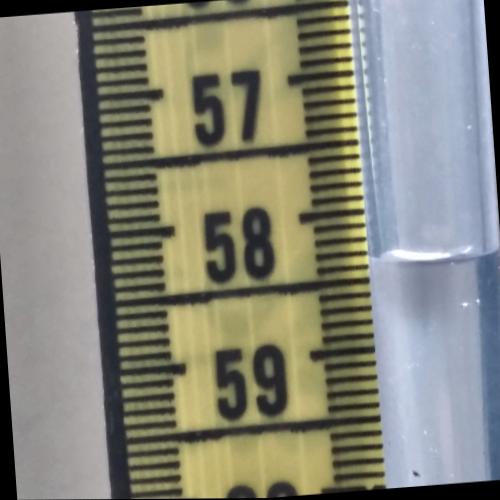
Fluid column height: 58.4 cm